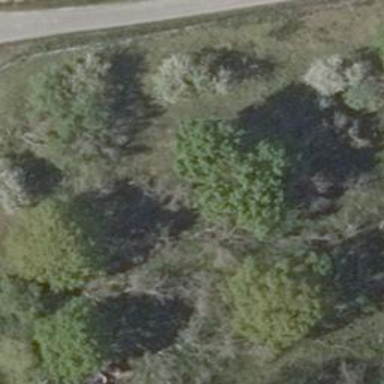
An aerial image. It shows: Deciduous broadleaved tree.